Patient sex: M
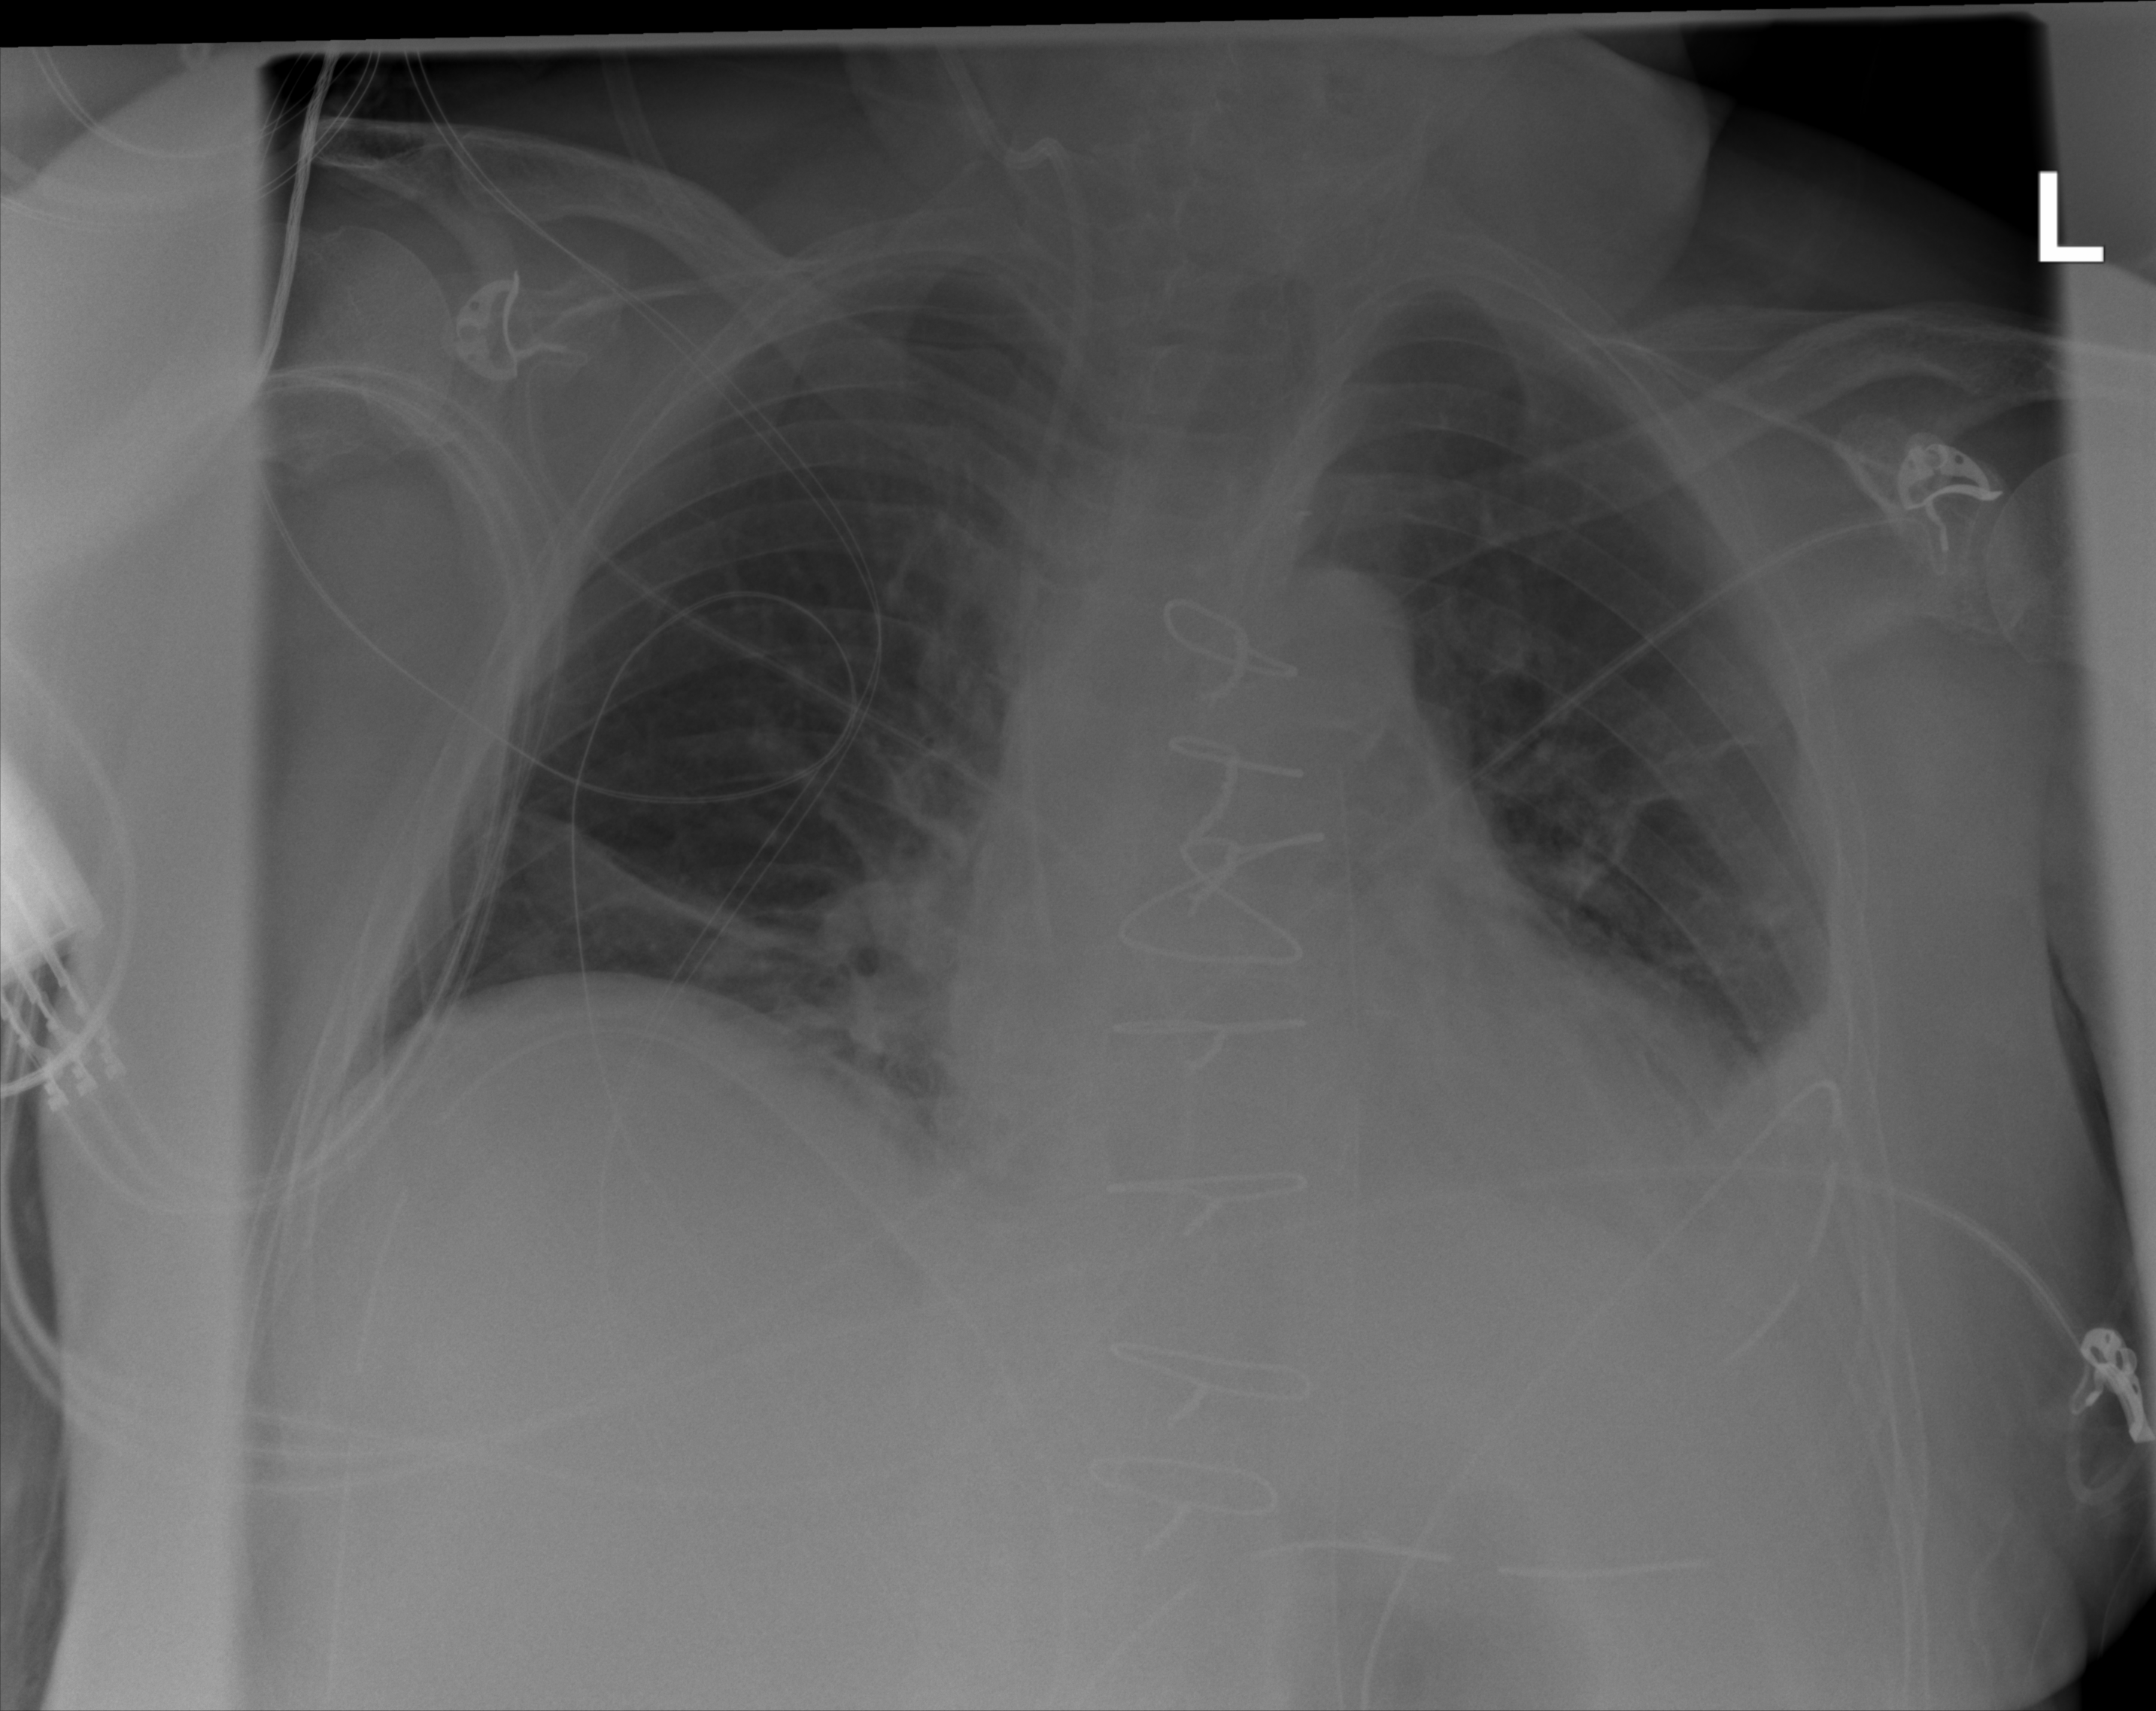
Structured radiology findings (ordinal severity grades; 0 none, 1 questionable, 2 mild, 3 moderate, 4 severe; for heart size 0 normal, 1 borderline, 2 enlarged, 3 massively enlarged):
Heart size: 1
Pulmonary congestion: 0
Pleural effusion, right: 0
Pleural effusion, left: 2
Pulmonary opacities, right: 0
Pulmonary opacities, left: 2
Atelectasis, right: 2
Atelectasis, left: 3